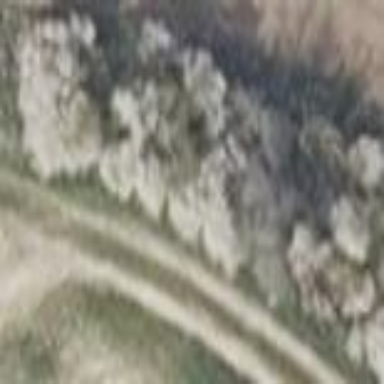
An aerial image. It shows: Patch of scrub vegetation.